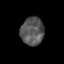
Tissue: prostate
Cell type: NK cells
Senescence score: 0.7471
Nuclear area (px): 635
Mean DAPI intensity: 87.14